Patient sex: M
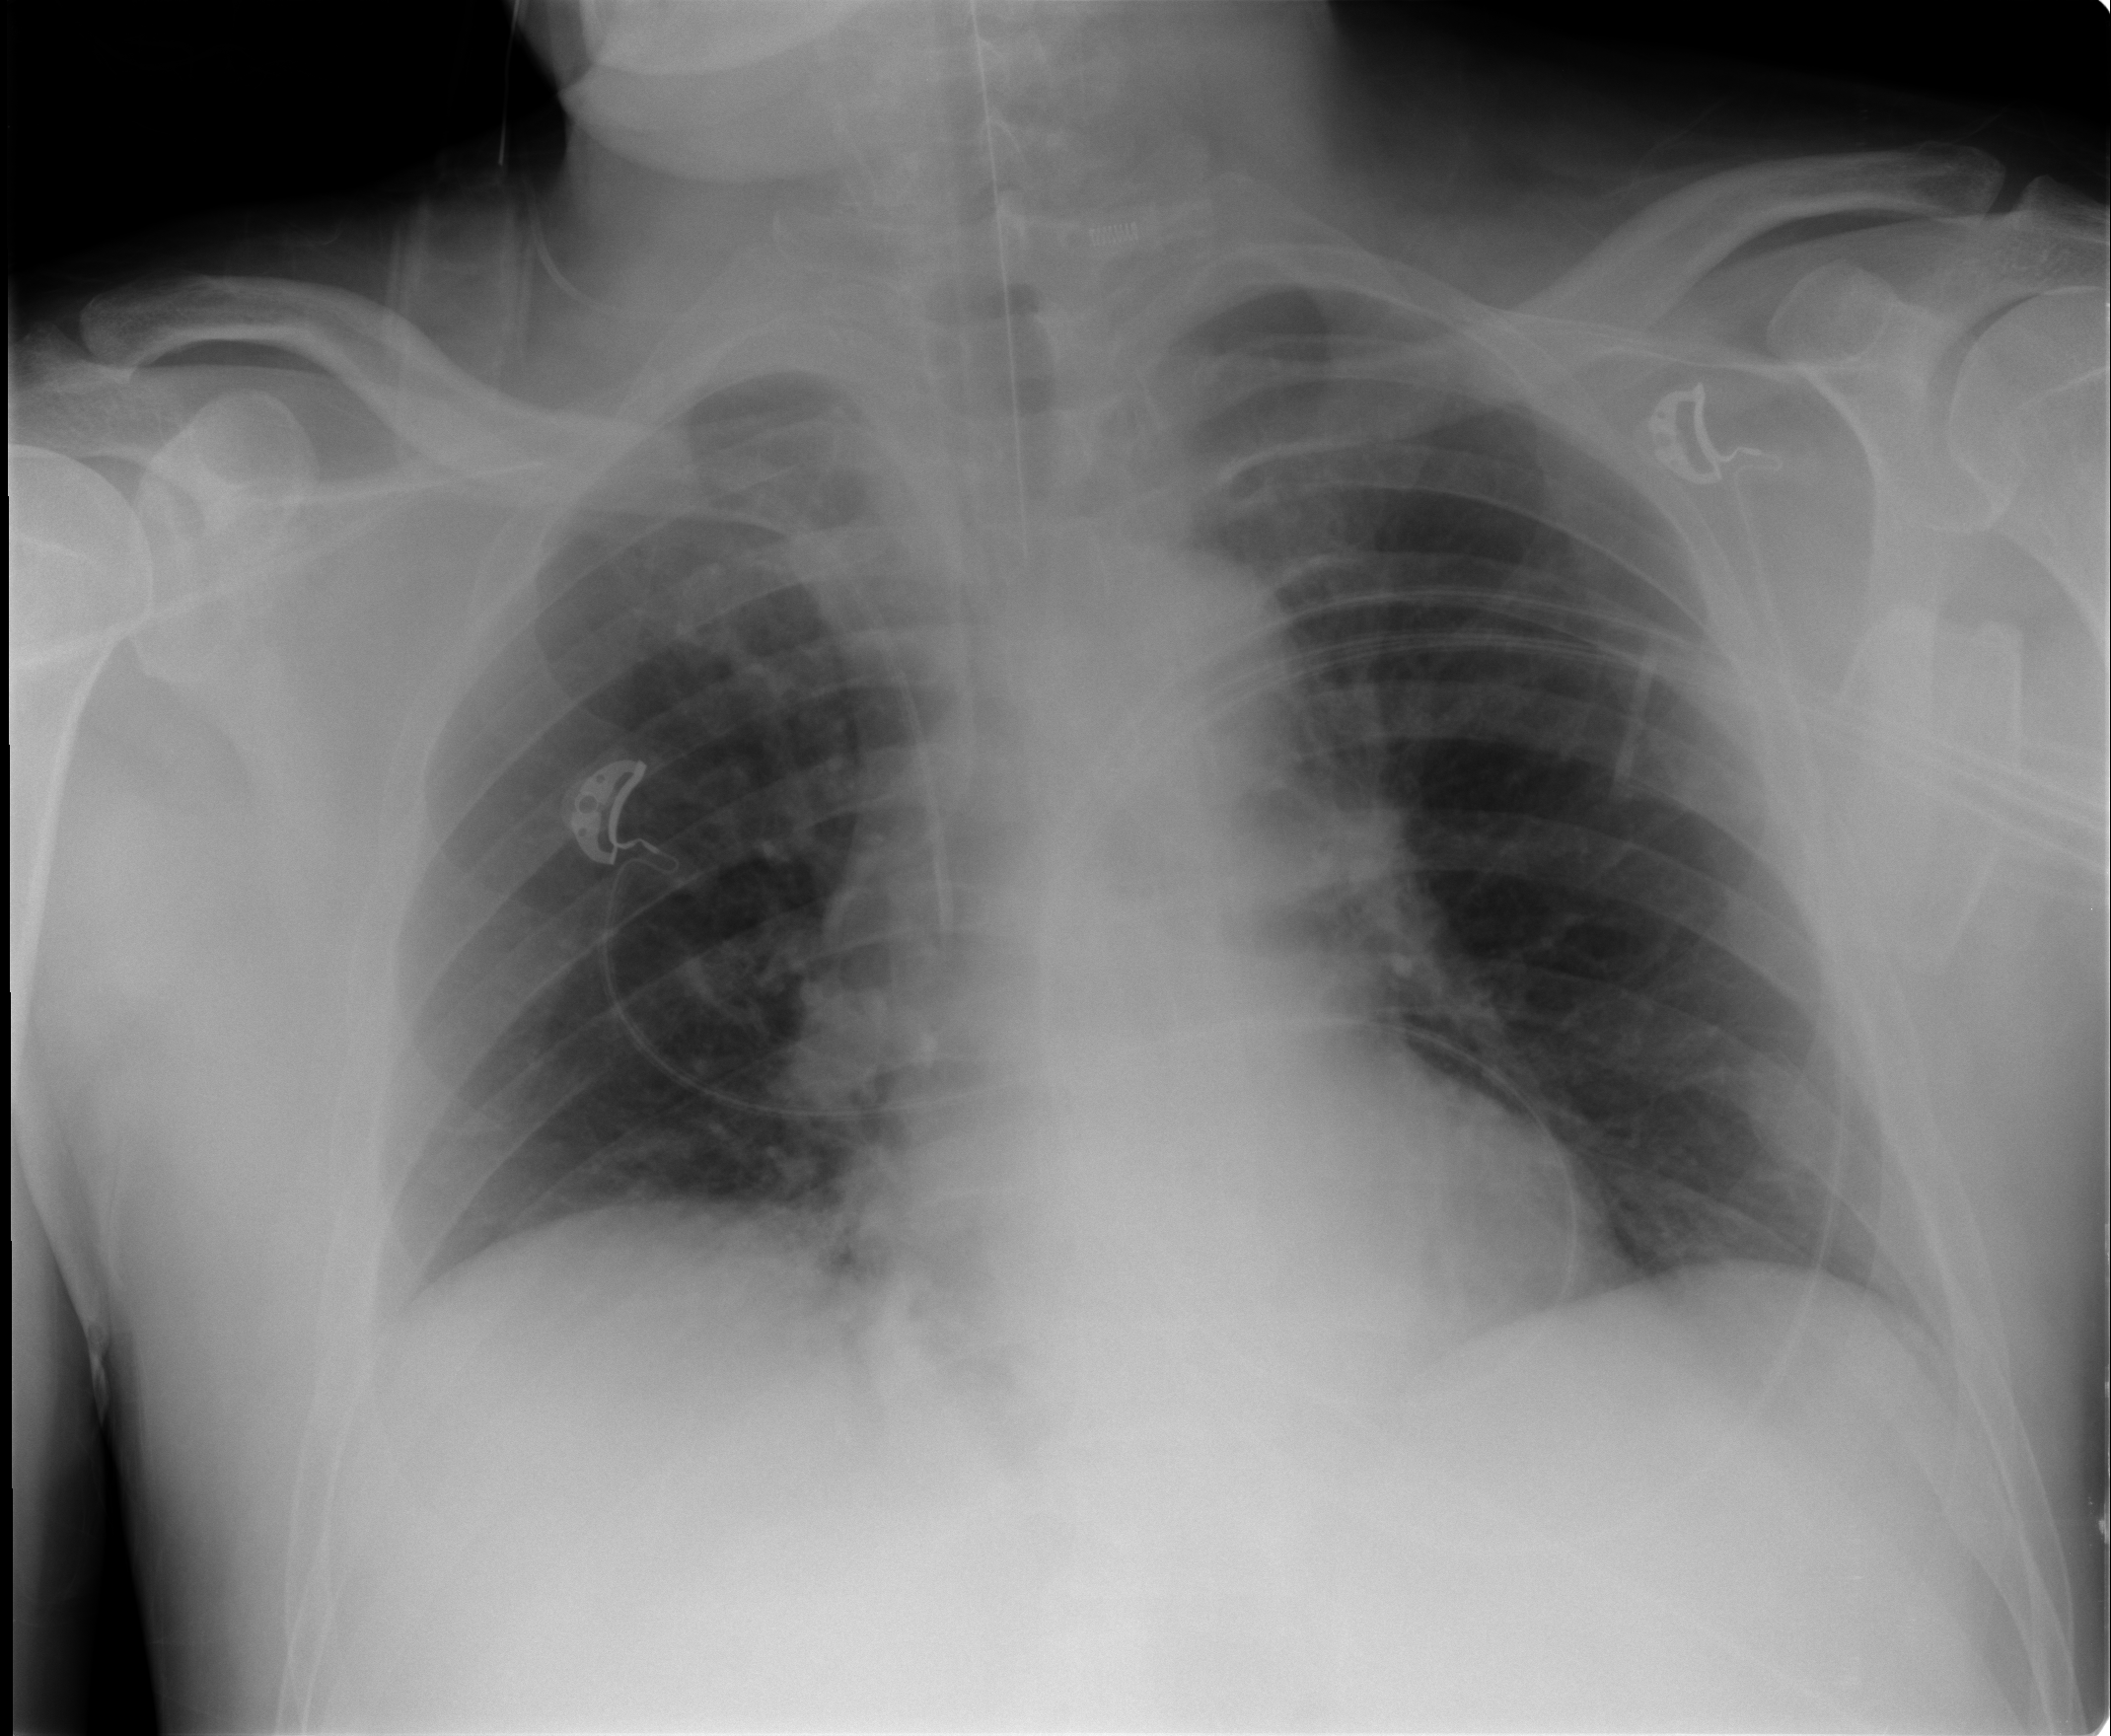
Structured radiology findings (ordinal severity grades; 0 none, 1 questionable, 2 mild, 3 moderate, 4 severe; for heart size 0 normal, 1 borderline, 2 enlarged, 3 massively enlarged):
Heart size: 0
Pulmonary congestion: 1
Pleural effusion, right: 0
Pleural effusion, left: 0
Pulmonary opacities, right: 0
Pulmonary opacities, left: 0
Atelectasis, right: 2
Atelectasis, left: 0